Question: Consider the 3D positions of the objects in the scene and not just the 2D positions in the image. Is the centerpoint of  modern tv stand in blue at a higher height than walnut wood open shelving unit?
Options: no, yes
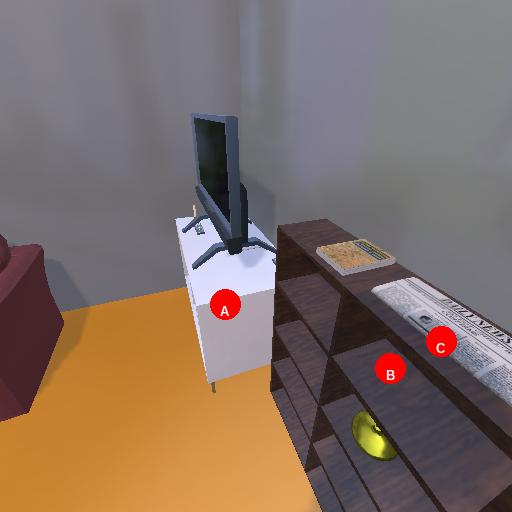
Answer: no